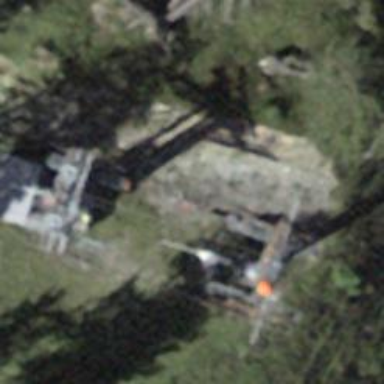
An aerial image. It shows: Pylon used for aerialway.